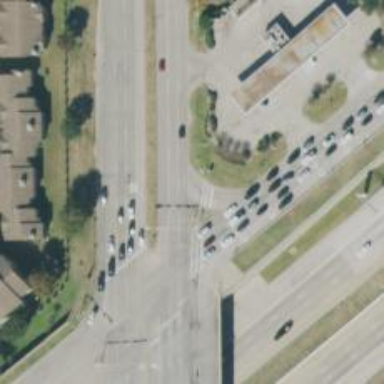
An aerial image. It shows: Secondary link road.